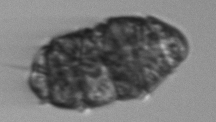
Label: Margalefidinium